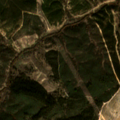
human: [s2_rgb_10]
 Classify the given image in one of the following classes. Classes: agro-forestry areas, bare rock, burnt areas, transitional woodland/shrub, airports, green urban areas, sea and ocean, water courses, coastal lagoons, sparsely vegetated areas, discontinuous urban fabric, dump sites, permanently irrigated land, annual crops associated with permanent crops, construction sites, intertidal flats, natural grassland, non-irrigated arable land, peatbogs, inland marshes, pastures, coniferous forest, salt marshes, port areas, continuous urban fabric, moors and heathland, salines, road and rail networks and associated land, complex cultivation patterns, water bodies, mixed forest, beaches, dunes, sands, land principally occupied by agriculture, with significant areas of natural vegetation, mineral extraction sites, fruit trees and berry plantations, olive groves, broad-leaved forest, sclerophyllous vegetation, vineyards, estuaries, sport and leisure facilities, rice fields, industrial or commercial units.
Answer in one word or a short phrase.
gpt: non-irrigated arable land, broad-leaved forest, moors and heathland, transitional woodland/shrub